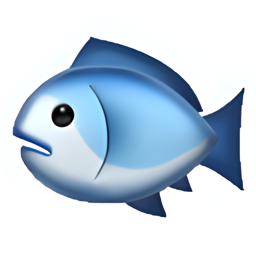
Name: fish
Emoji: 🐟
Group: Animals & Nature
Sub-group: animal-marine